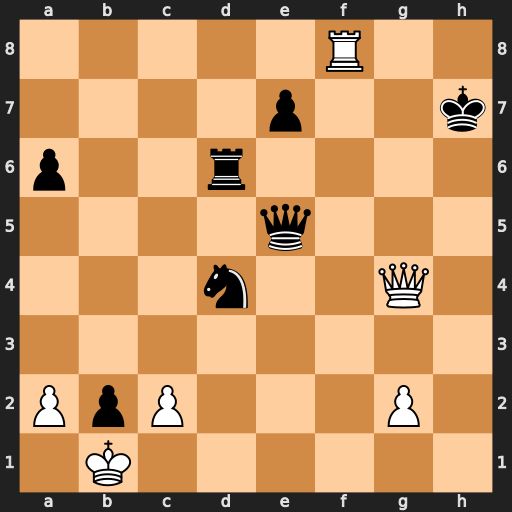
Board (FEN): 5R2/4p2k/p2r4/4q3/3n2Q1/8/PpP3P1/1K6
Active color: w
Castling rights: -
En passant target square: -
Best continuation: Rf7+ Kh6 Qh4+ Kg6 Qh7+ Kg5 Rg7+ Kf4 Qh2+ Ke4 Rg4+ Kd5 c4+ Ke6 Rg6+